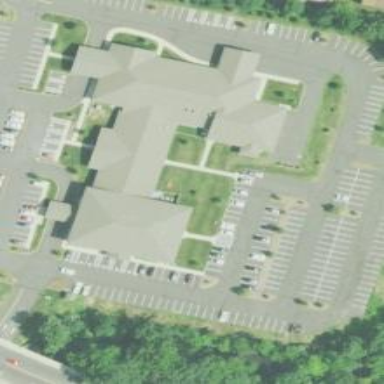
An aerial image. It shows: Healthcare clinic is depicted in the image.